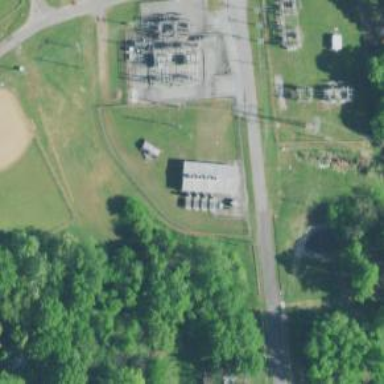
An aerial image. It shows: Generator is pictured.